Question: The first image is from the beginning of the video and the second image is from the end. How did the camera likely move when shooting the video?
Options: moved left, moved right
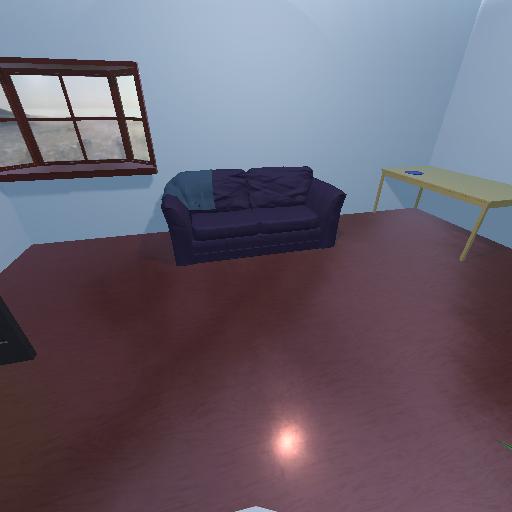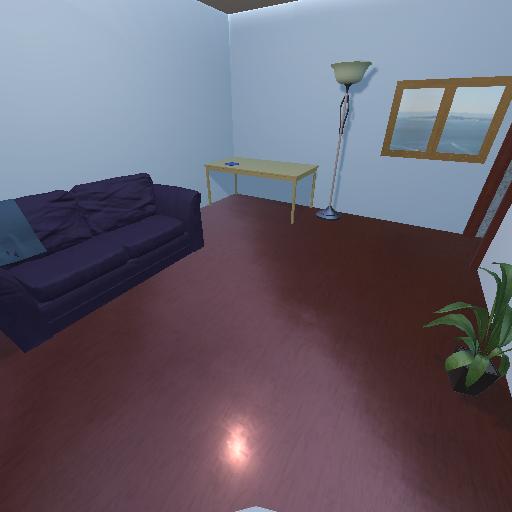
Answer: moved left